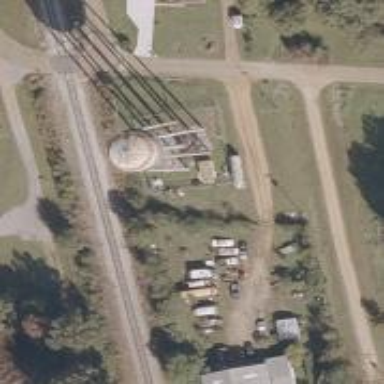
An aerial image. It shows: Water tower that is man-made.